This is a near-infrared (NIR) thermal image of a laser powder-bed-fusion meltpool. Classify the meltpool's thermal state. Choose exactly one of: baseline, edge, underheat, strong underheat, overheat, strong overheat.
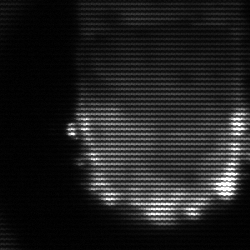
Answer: baseline